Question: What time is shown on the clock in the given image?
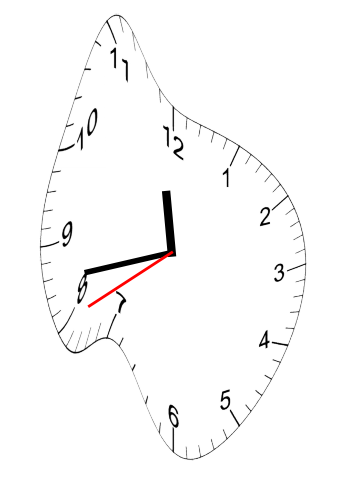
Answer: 11:42:40